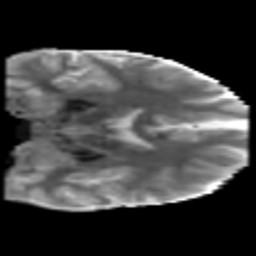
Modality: MD
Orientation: coronal
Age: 22
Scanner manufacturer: philips
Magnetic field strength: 3 T
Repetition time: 8.6 s
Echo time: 0.127 s